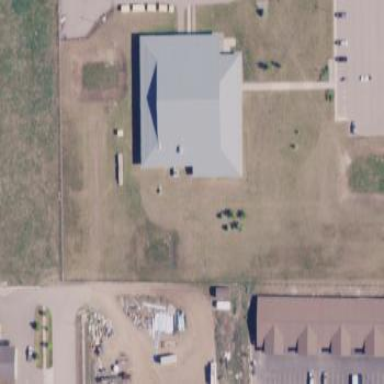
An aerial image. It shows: Building.